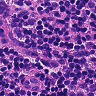
Metastatic tissue present: no